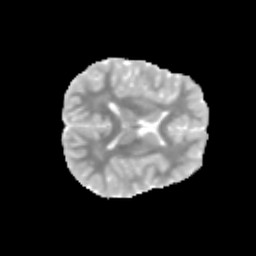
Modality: MD
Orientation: axial
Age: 12
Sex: male
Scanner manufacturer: siemens
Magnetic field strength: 3 T
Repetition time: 3.8 s
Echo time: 0.07 s